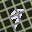
Label: 9